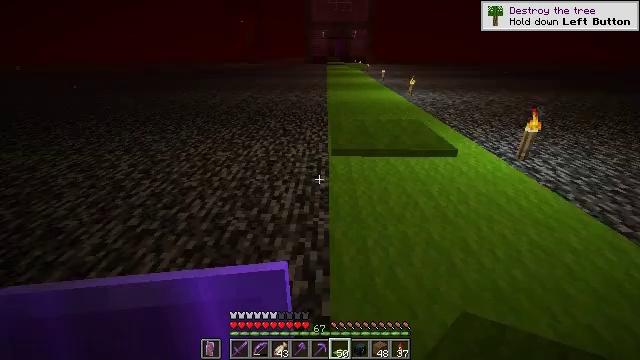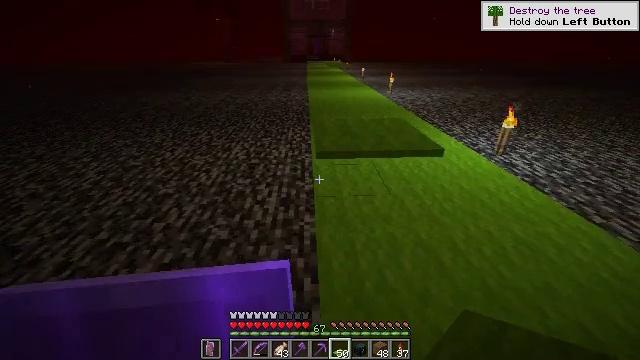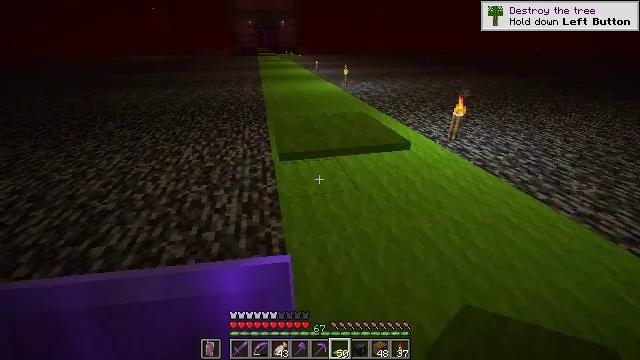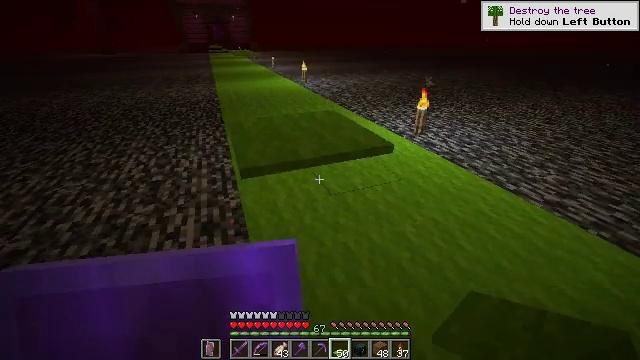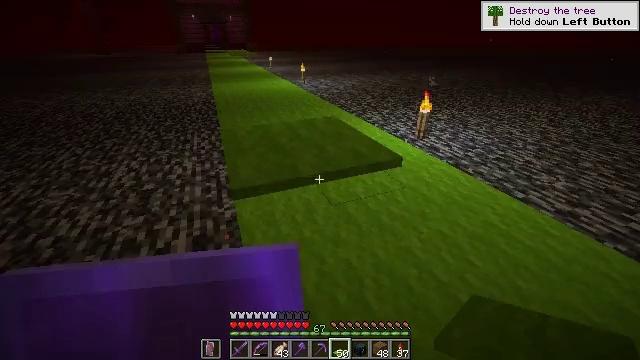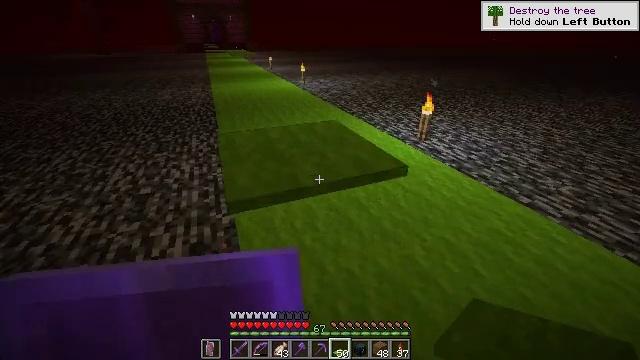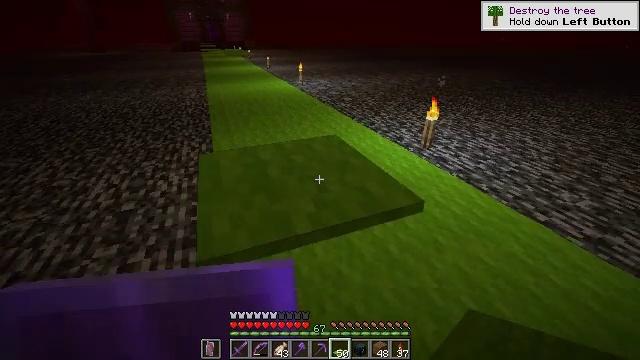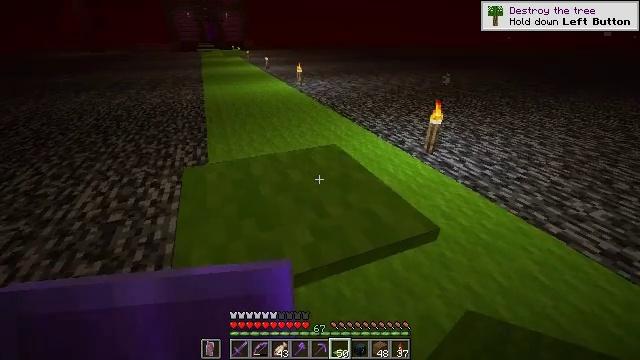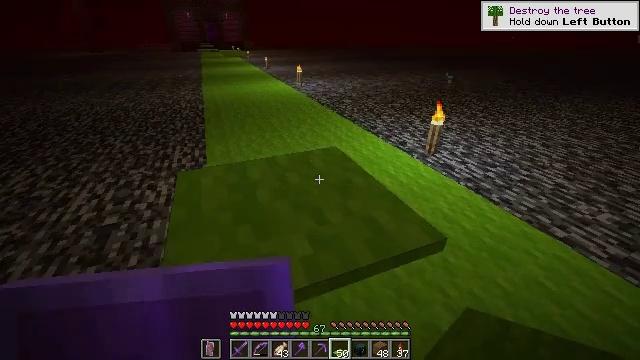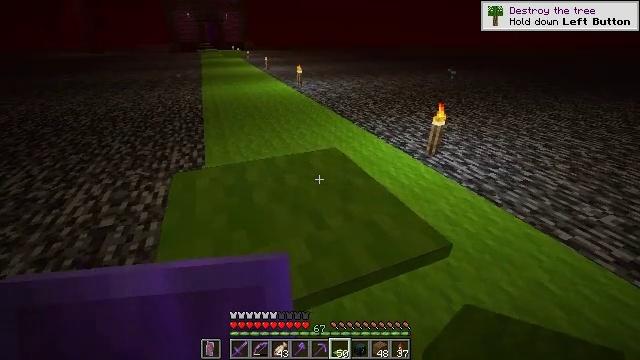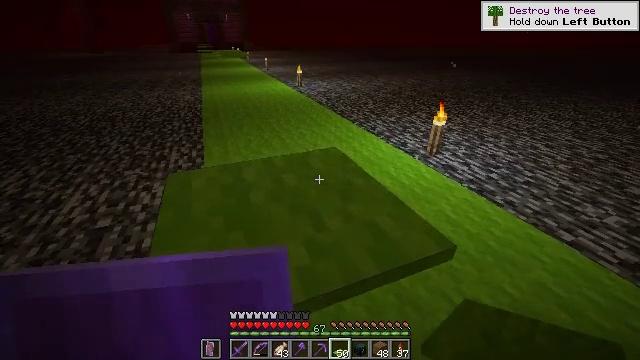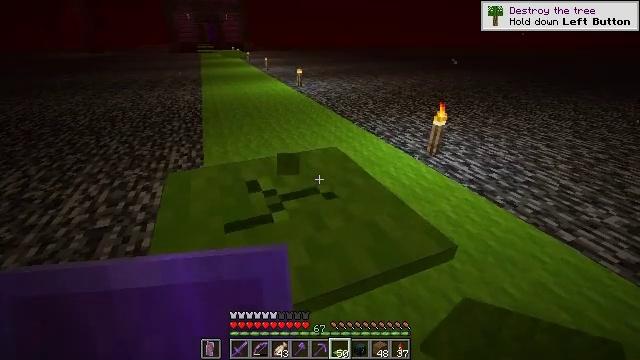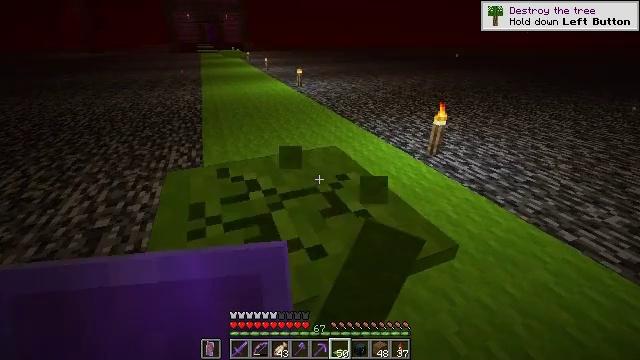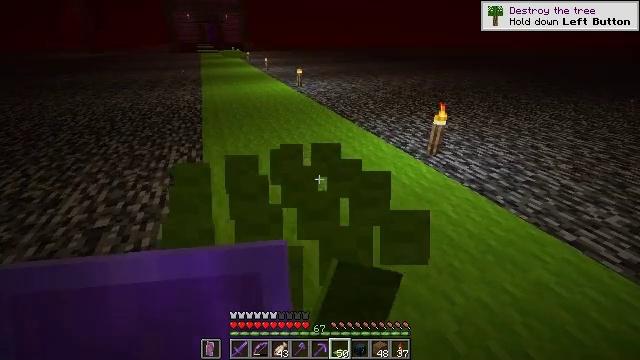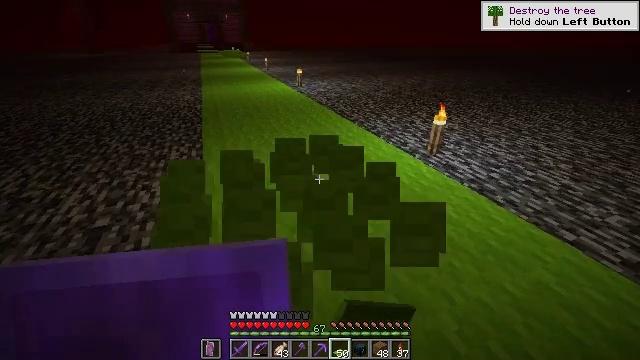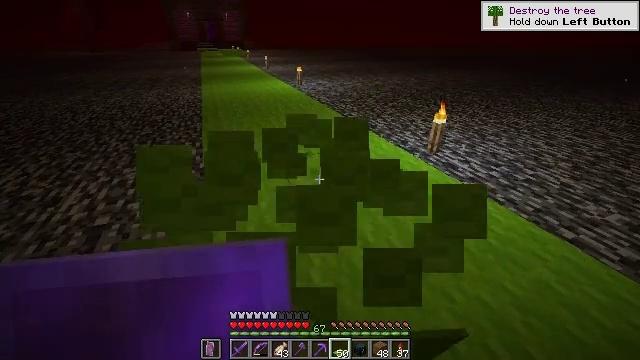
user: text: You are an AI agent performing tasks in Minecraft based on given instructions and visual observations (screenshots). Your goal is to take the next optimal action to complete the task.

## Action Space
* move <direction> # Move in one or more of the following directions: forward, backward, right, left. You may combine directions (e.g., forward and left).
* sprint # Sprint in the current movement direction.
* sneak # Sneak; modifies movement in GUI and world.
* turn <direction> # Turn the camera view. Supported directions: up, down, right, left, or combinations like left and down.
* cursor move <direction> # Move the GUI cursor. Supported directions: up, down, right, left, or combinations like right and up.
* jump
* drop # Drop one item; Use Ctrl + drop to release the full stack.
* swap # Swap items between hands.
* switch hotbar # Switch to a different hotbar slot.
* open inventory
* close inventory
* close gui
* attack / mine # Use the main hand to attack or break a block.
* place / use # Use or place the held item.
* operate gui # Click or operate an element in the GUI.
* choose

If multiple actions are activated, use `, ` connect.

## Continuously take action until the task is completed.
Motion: motion action
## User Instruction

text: Pick up the lime carpet from the floor.
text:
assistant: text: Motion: move forward, turn right
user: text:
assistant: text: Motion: move forward, turn right and down
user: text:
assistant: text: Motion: move forward, turn right
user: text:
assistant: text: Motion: move forward
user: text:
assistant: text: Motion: move forward
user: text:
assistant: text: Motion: move forward
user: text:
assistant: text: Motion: no_op
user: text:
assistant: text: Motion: no_op
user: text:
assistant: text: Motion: no_op
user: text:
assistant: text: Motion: no_op
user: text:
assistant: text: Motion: attack / mine
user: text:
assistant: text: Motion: attack / mine
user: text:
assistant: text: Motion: attack / mine
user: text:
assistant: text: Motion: attack / mine
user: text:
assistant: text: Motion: attack / mine
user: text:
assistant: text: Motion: turn left and down, attack / mine
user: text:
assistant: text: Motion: turn left and down, attack / mine
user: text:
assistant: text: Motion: attack / mine
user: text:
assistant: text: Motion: move forward, attack / mine
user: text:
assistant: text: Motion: move forward, attack / mine
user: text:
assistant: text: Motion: move forward
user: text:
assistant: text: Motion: move forward
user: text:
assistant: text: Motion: move forward
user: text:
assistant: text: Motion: move forward
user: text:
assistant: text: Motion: move forward
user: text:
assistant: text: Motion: move forward
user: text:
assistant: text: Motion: move forward
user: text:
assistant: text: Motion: move forward, turn left
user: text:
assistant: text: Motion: move forward, turn left
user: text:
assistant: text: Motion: move forward, turn left